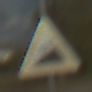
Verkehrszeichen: Steigung10
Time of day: MorningAfternoon
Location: Outdoor (RoadRail)
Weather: PartlyCloudy
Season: NotSpecified
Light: Natural